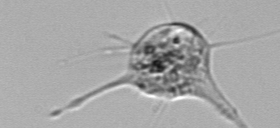
Label: Amoeba